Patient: sex F, age 62
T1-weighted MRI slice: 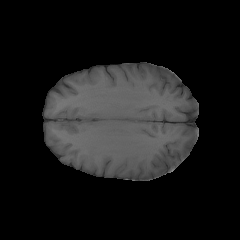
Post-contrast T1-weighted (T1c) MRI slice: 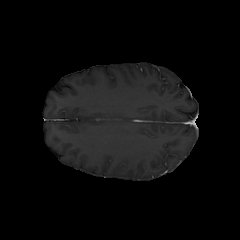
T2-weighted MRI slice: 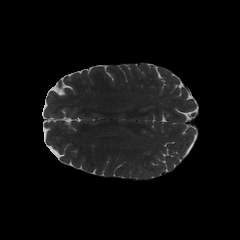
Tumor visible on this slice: no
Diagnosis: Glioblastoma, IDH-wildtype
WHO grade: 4